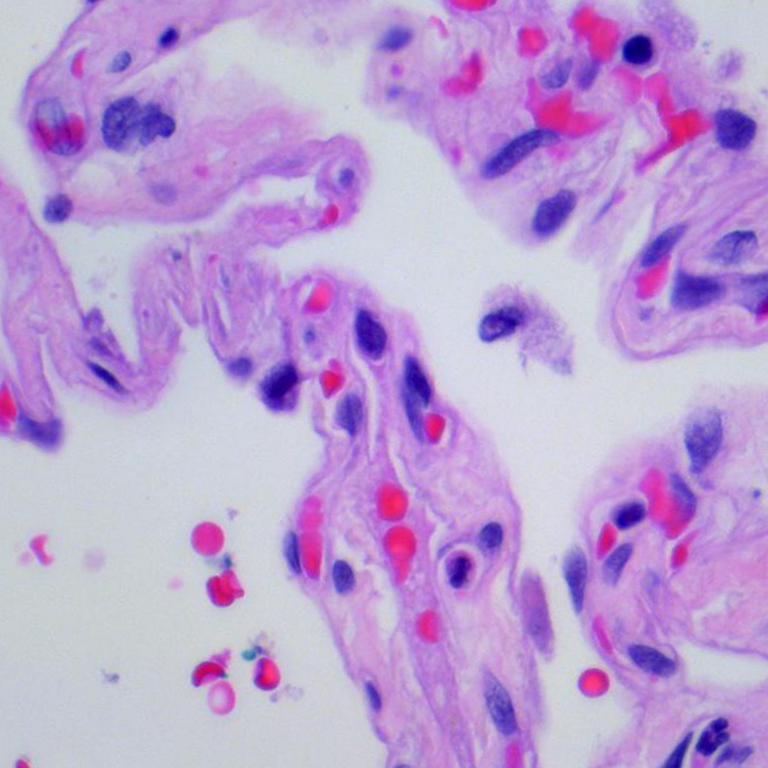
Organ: lung
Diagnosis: benign